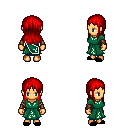
a pixel art fantasy rpg character, female body template, human, tanned skin, sash dress, magenta pants, red unkempt hairstyle, cloth bracers, black slippers, four views (front, back, left, right), 2x2 character sprite sheet, small pixel art, hard edges, no anti-aliasing